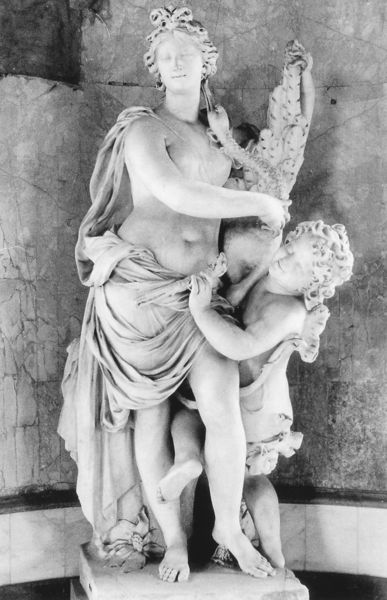
Titel: Leda
Künstler: Pierre-Etienne Monnot
Institution: Kassel, Marmorbad
Schlagwörter: flügel, kampf, kopf, nackt, umhang, weiß, frauen, frau, marmor, schwarz, schleier, tuch, schleife, tanz, alt, falten, sockel, stehen, figur, gewand, haare, stehend, kind, personen, locken, renaissance, engel, putto, skulptur, statue, beine, lächeln, gans, schwan, mauer, füsse, spielen, nabel, bauch, faltenwurf, freude, adam, eva, nische, schlange, pfau, antik, griechisch, griechenland, spaß, gerangel, cupido, römisch, götting, grischisch, ik, schange, cupida